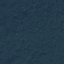
Label: Forest